Question: In a given graph, i want to calculate the minimum cost of disconnecting some node from each other in a graph. Example:  In this graph, let say i want to disconnect 'node A', 'node C' and 'node F' with each other by removing some edges among these nodes. i.e. by removing 'edge A-B' and 'edge F-E', the nodes 'A', 'C' and 'F' will be disconnected. Here cost means the length of the edge which is being removed. in this example total minimum cost for disconnecting 'Node A', 'Node C' and 'Node F' from each other is 2+1=3.
Can somebody provide some hint. I am unable to categorize this problem, whether this is a kind of 'shortest path problem' or 'minimum spanning tree problem'?
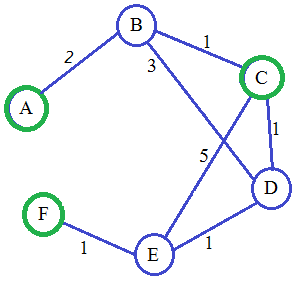
Answer: This is called the . Unfortunately there seems not to be a Wikipedia entry. The problem is, given a weighted graph and a subset of vertices called the , compute the minimum-weight set of edges whose removal disconnects every pair of terminals. The bad news is that this problem is NP-hard, so if you really need an optimal solution on an instance that can't be brute forced, you'll probably have to turn to integer programming. The good news is that there's a simple 2-approximation algorithm (not the best factor known, but you may have to brush up on your linear programming and read the research literature to use the "better" ones), which can be achieved by taking the union of s-t cuts separating each terminal from the others.